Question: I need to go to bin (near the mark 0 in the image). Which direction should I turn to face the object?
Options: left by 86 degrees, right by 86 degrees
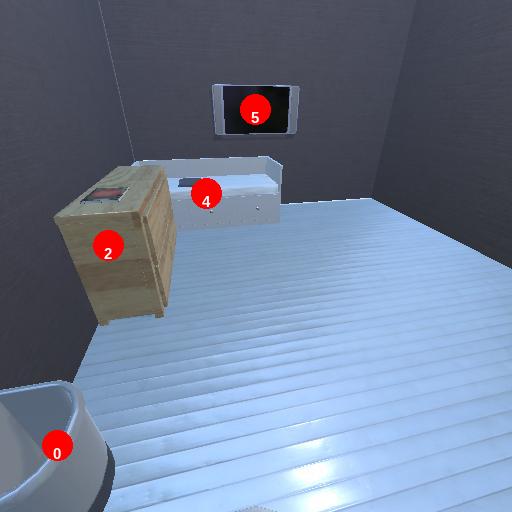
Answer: left by 86 degrees